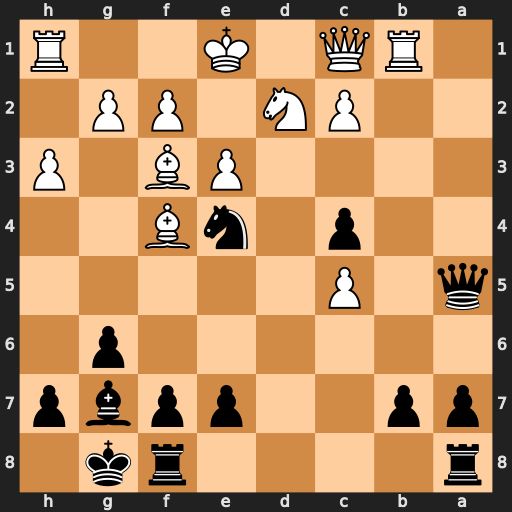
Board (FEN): r4rk1/pp2ppbp/6p1/q1P5/2p1nB2/4PB1P/2PN1PP1/1RQ1K2R
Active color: b
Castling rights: K
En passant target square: -
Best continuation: Nxd2 Qxd2 Bc3 O-O Bxd2